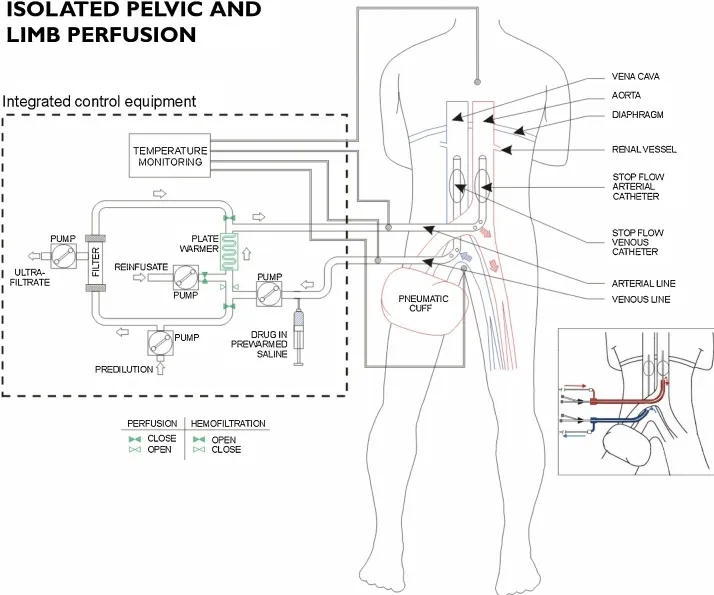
Schema of surgical and percutaneous Isolated Pelvic and Limb Perfusion (IPLP) with chemofiltration.
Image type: chart (chart)